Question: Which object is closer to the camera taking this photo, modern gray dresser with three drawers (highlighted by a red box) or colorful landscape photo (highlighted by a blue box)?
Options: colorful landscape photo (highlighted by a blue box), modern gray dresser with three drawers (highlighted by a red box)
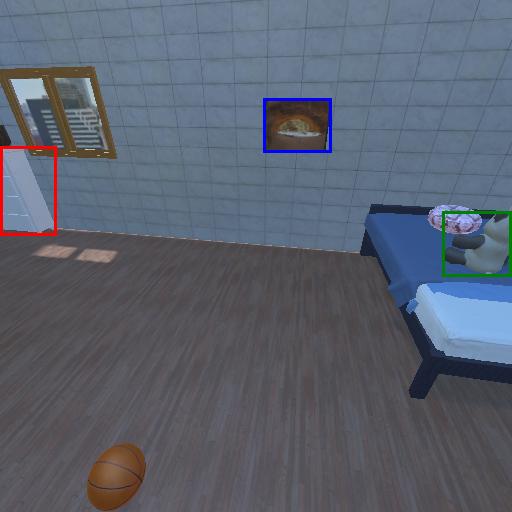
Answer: colorful landscape photo (highlighted by a blue box)